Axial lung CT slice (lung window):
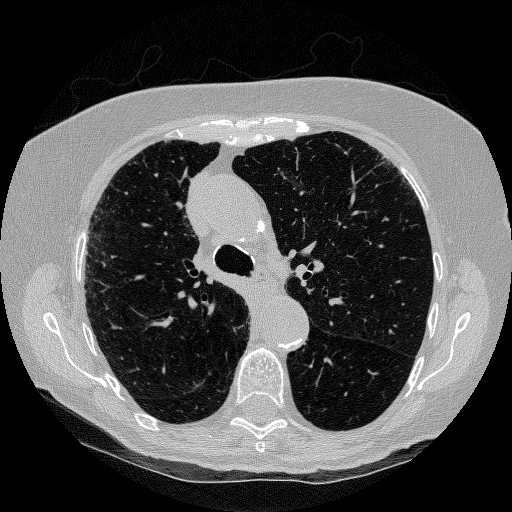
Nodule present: no